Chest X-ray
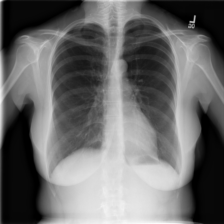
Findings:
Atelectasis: negative
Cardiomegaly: negative
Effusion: negative
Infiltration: negative
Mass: negative
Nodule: negative
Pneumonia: negative
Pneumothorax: negative
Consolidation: negative
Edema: negative
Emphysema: negative
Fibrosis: negative
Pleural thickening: negative
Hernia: negative